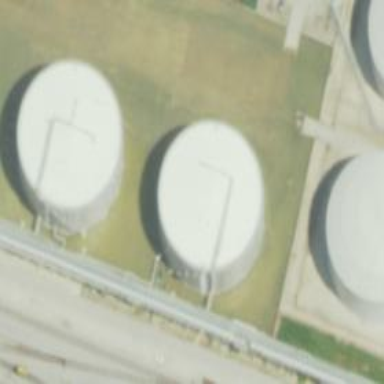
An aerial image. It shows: Storage tank building.